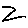
Label: zigzag